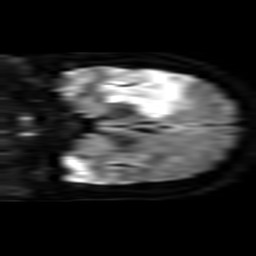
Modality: TRACE
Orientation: coronal
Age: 41
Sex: female
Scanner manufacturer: philips
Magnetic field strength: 3 T
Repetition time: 3.082 s
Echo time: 0.076 s